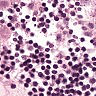
Metastatic tissue present: no